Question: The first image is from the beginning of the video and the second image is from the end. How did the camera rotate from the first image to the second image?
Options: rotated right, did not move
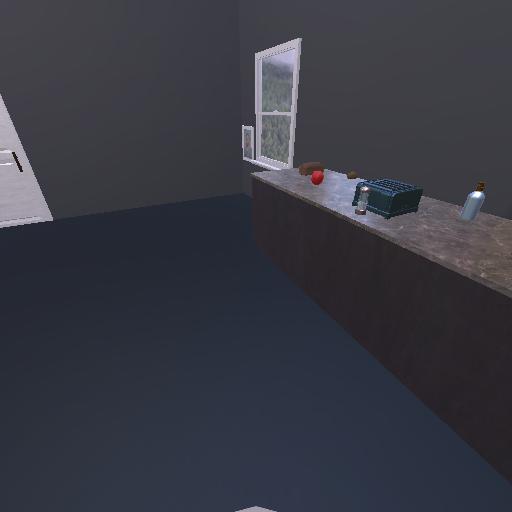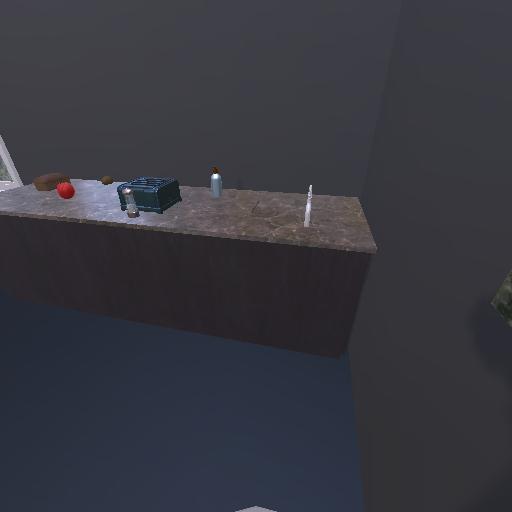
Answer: rotated right